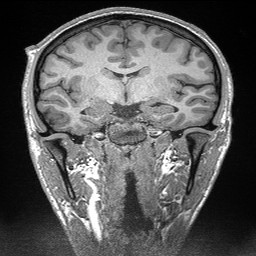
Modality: T1w
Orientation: sagittal
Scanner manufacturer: siemens
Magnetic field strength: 3 T
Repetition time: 2.3 s
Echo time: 0.00298 s